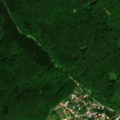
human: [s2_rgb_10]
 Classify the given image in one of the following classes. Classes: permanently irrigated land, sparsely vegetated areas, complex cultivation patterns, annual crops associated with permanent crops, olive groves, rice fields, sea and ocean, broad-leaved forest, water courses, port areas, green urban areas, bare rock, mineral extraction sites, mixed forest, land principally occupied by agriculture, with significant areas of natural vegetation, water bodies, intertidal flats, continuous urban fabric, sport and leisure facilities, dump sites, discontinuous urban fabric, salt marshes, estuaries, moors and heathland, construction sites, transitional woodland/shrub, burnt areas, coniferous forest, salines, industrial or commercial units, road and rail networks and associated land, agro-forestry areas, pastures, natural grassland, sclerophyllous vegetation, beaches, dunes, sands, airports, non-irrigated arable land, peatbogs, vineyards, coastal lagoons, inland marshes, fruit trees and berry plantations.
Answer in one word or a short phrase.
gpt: discontinuous urban fabric, broad-leaved forest, mixed forest